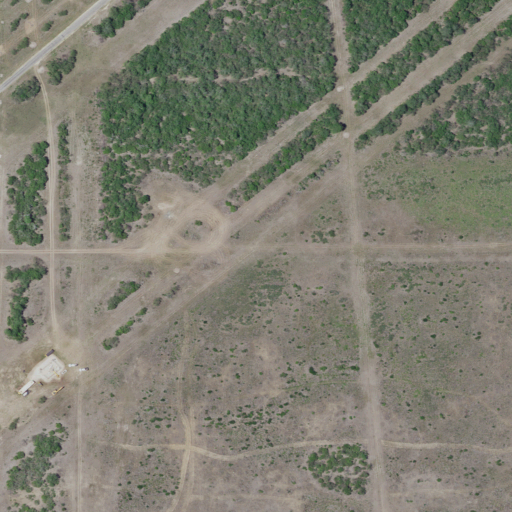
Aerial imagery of plain(s) in Texas named Little Cabeza Pasture containing shrub, woody wetlands, mixed forest, open development, herbaceous wetlands, and deciduous forest